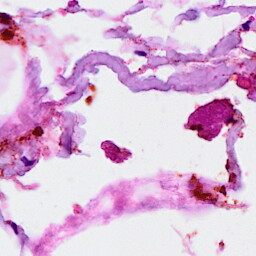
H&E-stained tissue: Breast